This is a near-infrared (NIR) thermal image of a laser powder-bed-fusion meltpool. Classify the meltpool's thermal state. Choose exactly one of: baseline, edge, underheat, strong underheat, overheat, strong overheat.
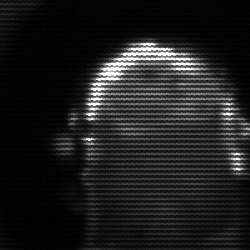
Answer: baseline